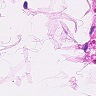
Metastatic tissue present: no